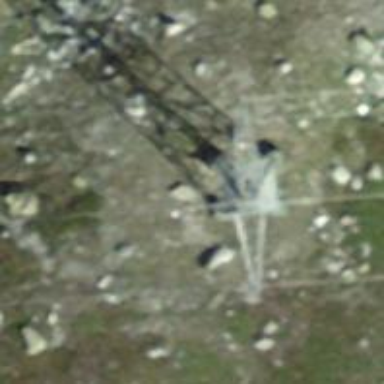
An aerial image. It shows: Power tower.